Interaction volume radius: 5 \u00c5
Interaction volume height: 15 \u00c5
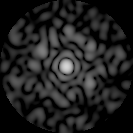
Disorder parameter: 0.7255